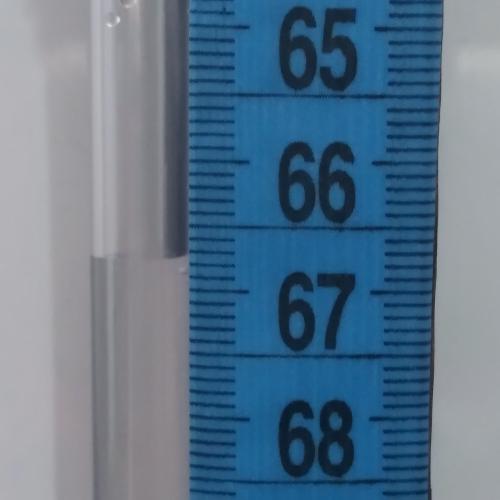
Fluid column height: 66.7 cm